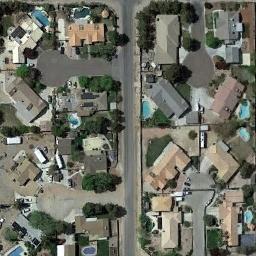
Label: medium_residential